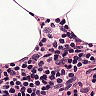
Metastatic tissue present: no